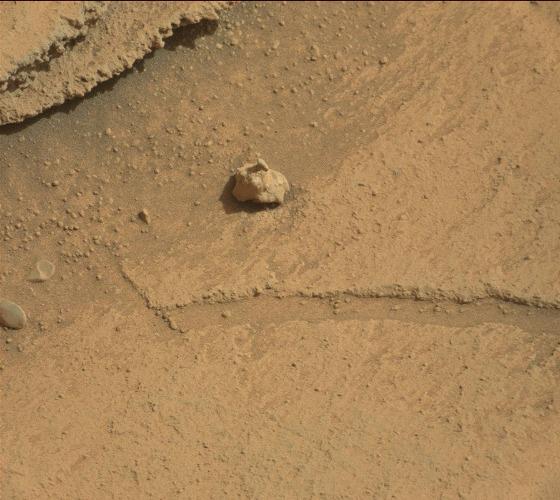
Terrain classes present: Bedrock, Gravel / Sand / Soil, Rock, Shadow